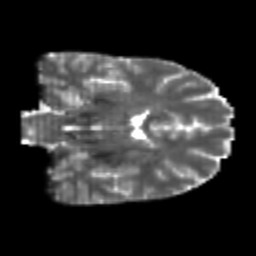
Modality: T2w
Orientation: coronal
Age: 22
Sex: male
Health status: healthy
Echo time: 0.074 s